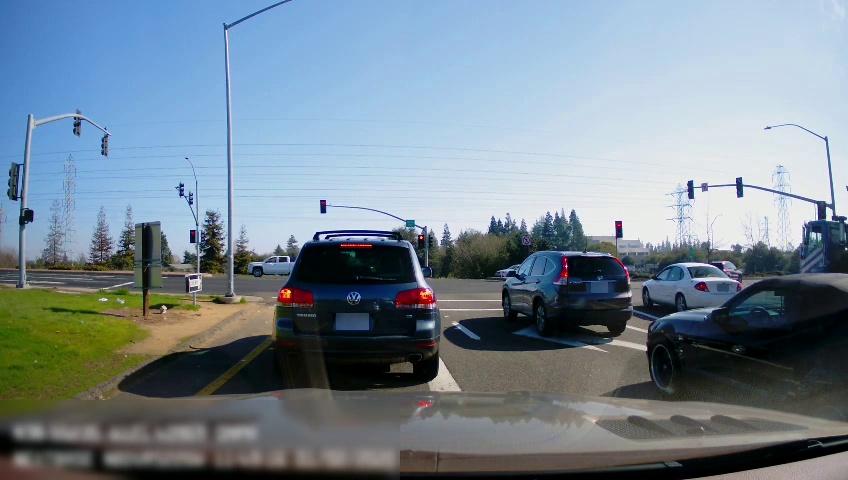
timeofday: Day
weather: Sunny
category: Drivable Space
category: Vehicles | Car
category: Vehicles | SUV
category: Vehicles | Truck
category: Vehicles | Car
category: Vehicles | SUV
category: Vehicles | SUV
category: Vehicles | Truck
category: Vehicles | Car
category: Lanes | Current Lane
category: Lanes | Current Lane
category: Lanes | Alternate Lane
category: Lanes | Alternate Lane
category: Traffic | Lights
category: Traffic | Lights
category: Traffic | Lights
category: Traffic | Lights
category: Traffic | Lights
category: Traffic | Lights
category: Traffic | Lights
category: Traffic | Lights
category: Traffic | Lights
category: Traffic | Lights
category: Traffic | Signs
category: Traffic | Lights
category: Traffic | Lights
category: Traffic | Lights
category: Traffic | Lights